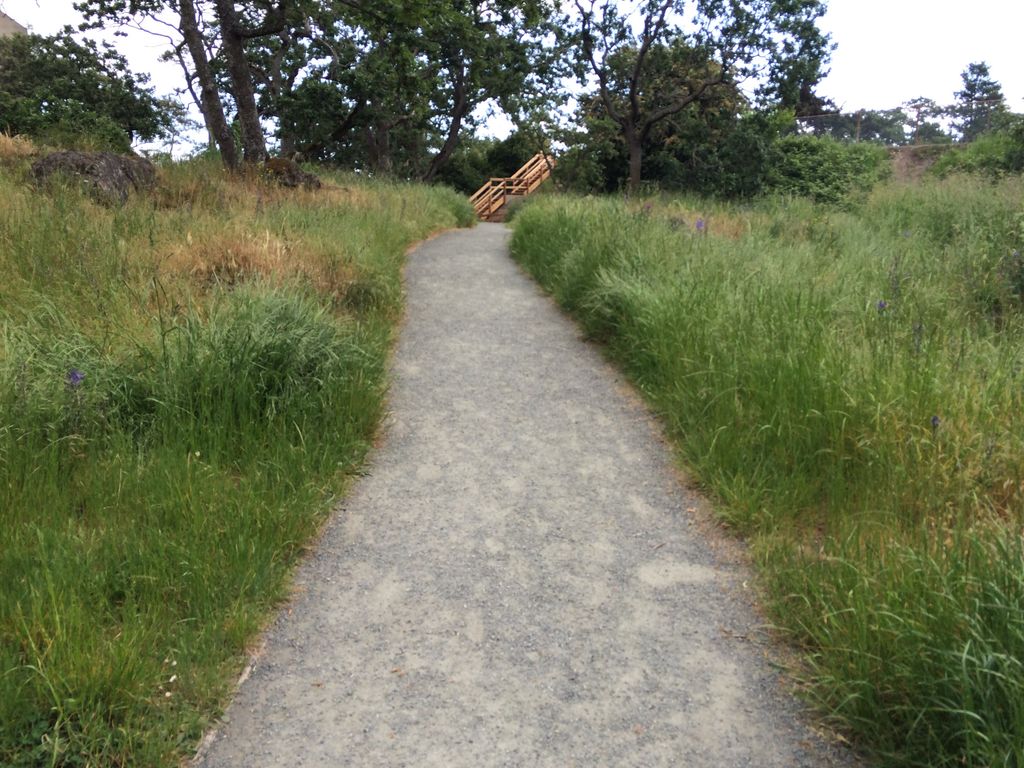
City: victoria